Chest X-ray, PA view. Patient: 65 years old, sex F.
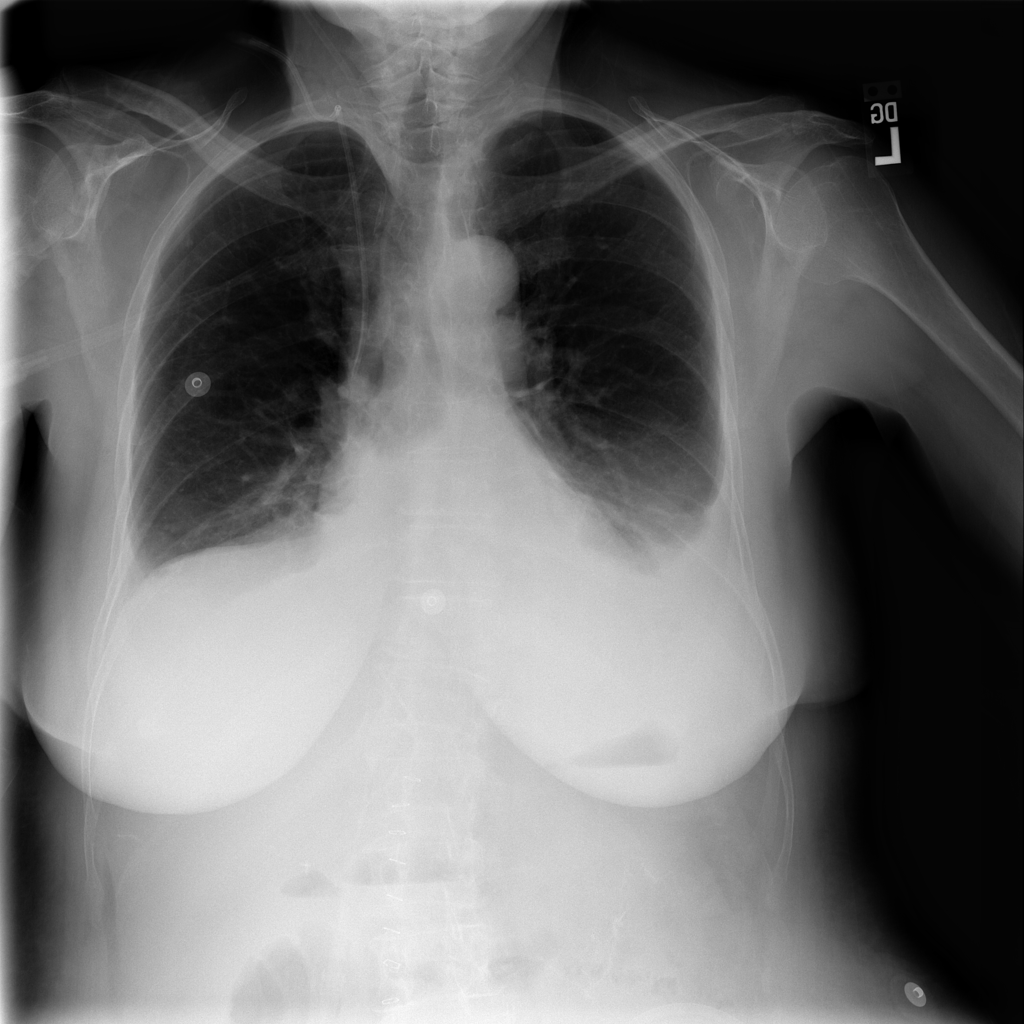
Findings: Effusion